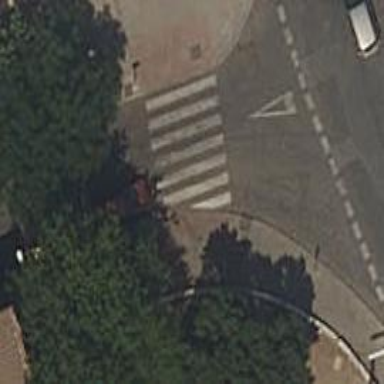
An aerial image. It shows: Zebra crossing on the road.